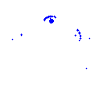
Particle: pion